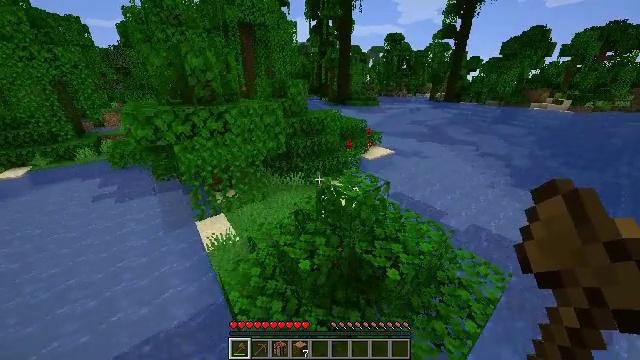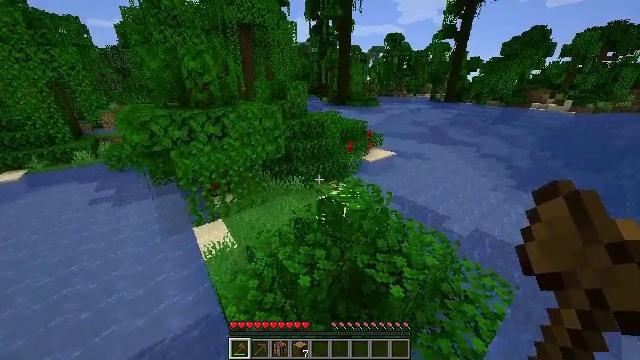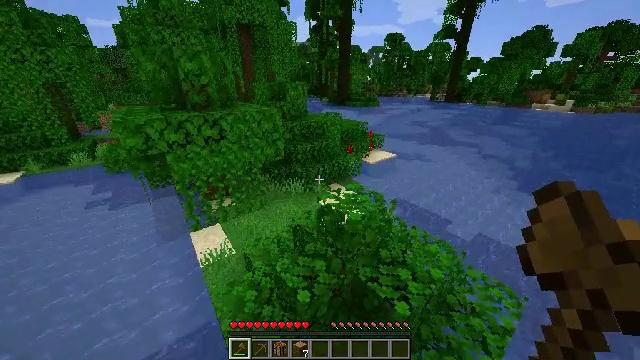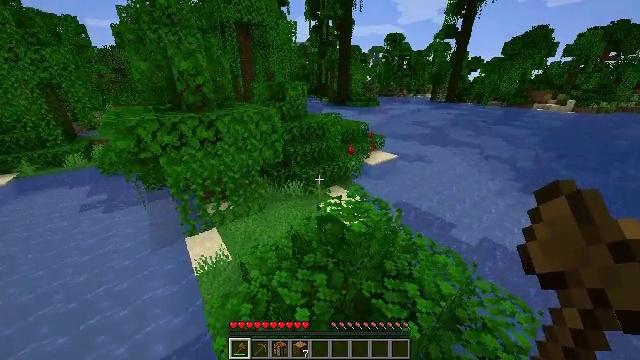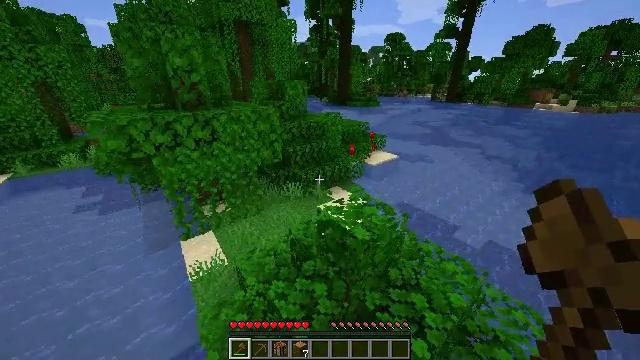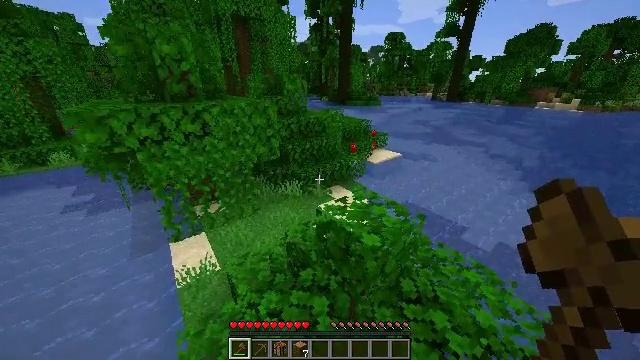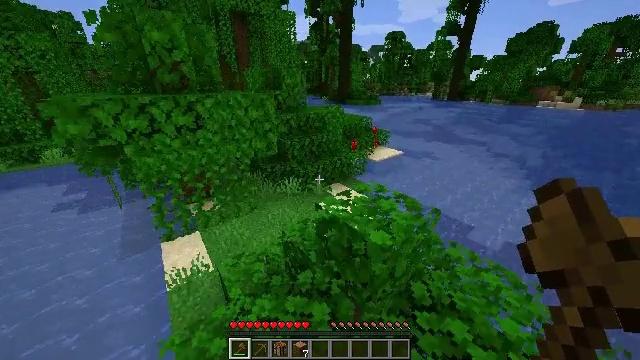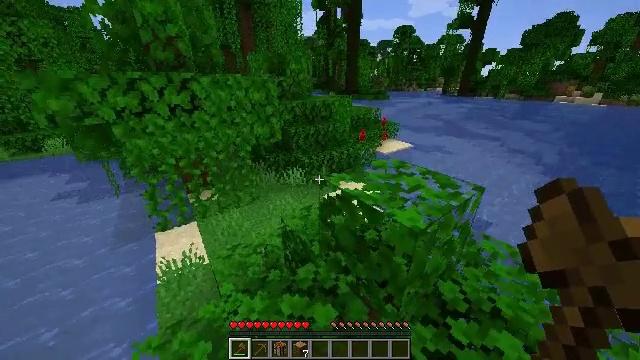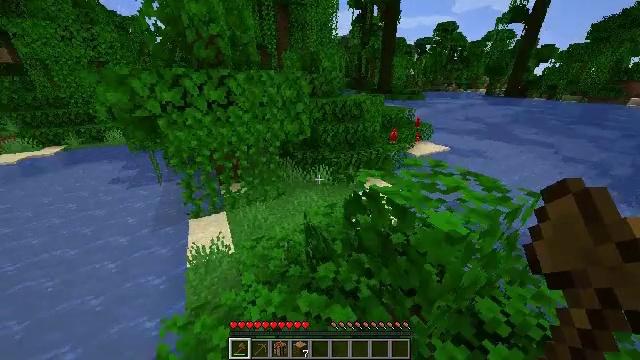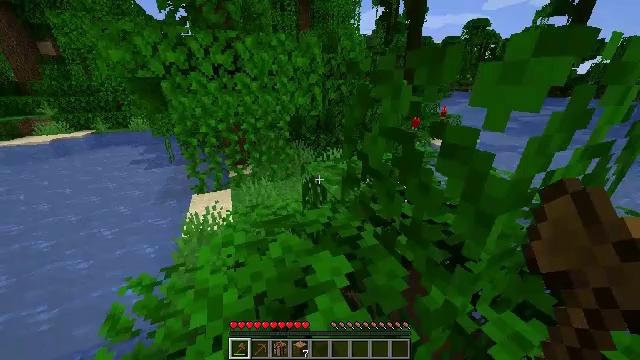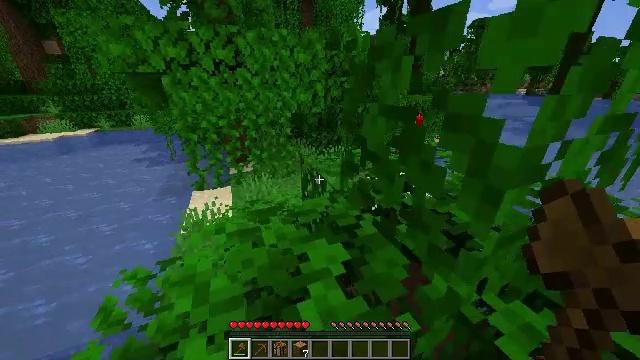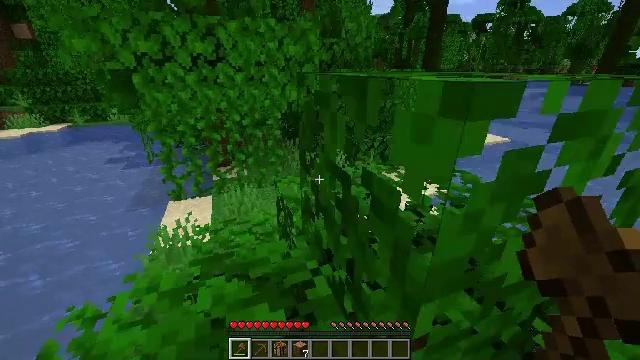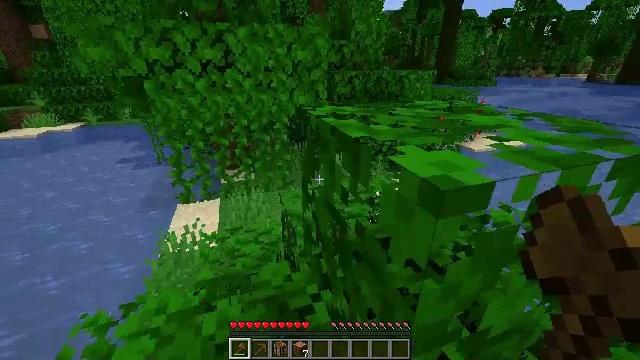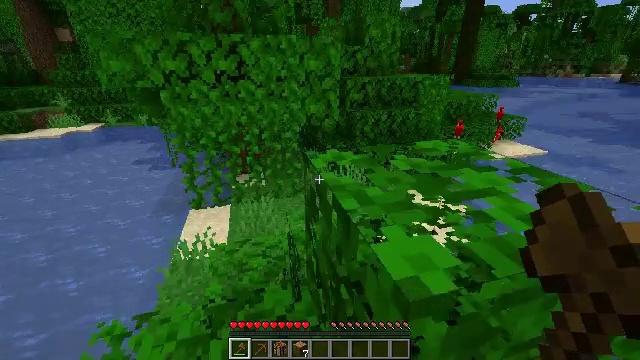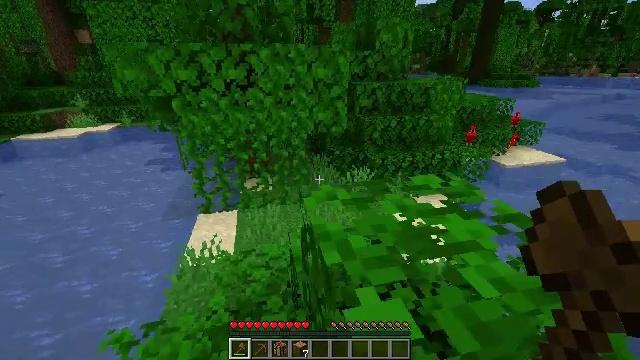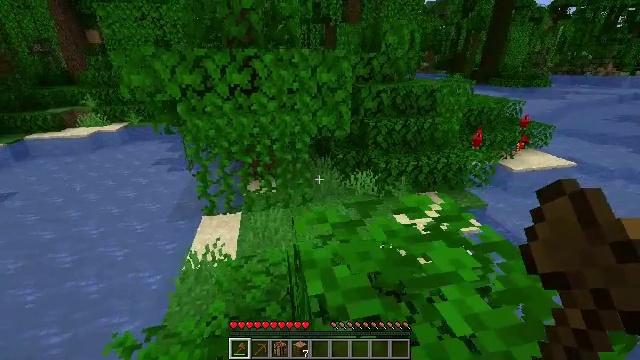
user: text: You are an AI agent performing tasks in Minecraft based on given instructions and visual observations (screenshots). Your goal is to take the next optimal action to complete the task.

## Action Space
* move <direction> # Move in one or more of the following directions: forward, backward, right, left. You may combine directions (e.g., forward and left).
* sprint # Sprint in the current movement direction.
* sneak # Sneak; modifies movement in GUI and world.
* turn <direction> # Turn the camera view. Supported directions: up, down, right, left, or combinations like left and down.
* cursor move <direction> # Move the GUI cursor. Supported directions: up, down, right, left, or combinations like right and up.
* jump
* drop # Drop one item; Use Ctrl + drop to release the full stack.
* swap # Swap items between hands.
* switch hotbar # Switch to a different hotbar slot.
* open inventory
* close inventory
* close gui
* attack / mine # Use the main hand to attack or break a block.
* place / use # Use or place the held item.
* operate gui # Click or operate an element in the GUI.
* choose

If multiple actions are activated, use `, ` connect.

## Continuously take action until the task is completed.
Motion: motion action
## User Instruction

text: Collect cocoa beans.
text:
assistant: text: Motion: move forward, jump
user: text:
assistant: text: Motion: move forward, jump
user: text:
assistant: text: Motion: move forward, jump
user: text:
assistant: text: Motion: move forward, jump
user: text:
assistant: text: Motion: move forward, jump
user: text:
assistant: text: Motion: move forward
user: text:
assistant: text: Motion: move forward, turn left
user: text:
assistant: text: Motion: move forward, turn left
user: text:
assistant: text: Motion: move forward, turn left
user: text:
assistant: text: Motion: move forward, jump
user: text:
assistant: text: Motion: move forward, turn left, jump
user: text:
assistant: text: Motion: move forward, turn left, jump
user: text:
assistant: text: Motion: move forward, turn left, jump
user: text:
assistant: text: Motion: move forward, turn left
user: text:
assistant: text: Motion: move forward, turn left
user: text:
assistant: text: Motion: move forward, turn left
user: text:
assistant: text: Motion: move forward, turn left
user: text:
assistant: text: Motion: move forward, turn left and down
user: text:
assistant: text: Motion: move forward, turn right and down
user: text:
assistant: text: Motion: move forward
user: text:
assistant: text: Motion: move forward
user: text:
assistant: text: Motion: move forward, turn right and up
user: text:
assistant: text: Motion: move forward, turn right and up
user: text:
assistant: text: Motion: move forward, turn right and up
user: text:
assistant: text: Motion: move forward, turn right, jump
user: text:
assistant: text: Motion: move forward, jump
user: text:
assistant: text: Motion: move forward, jump
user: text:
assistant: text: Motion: move forward
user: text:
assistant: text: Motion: move forward
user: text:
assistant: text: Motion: move forward